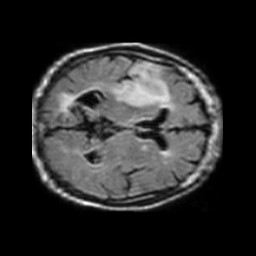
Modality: FLAIR
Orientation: axial
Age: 68
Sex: male
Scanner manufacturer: philips
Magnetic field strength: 1.5 T
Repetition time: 6 s
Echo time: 0.12 s